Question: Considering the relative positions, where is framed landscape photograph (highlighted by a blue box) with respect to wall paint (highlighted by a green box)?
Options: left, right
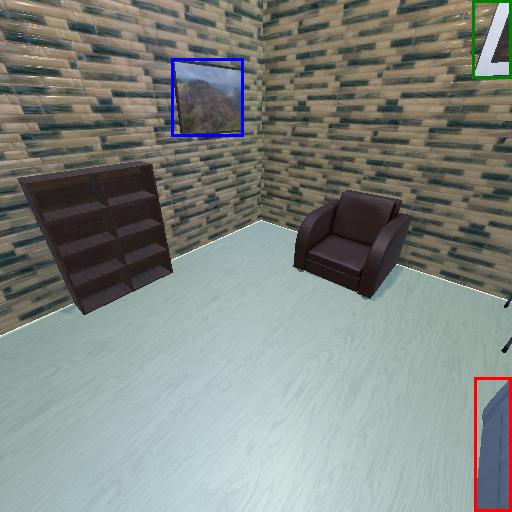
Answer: left